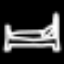
Label: bed